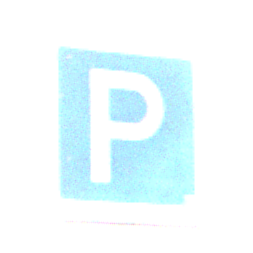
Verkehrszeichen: Parken
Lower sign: ZeitangabenMitBeschraenkungAufWochentage8
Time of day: MorningAfternoon
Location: Outdoor (Suburban)
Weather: Clear
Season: NotSpecified
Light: Natural